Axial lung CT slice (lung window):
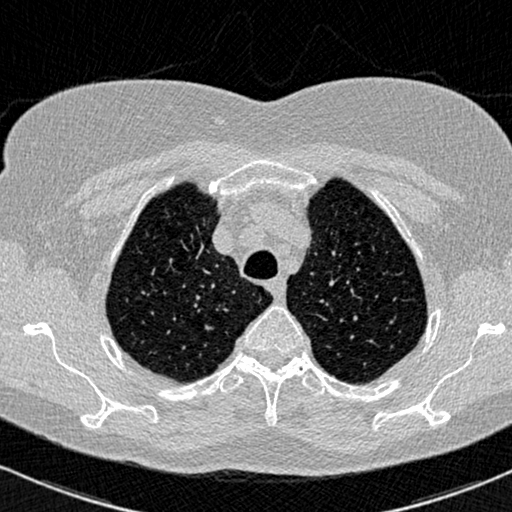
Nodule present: no